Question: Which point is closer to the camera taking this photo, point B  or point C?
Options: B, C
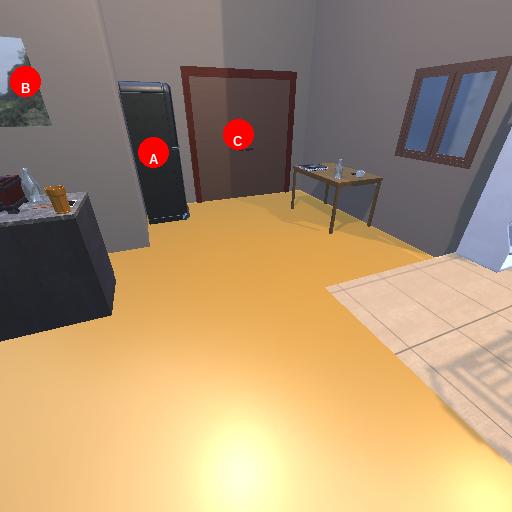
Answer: B